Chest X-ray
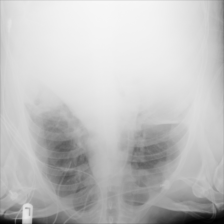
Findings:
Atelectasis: negative
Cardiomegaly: negative
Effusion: negative
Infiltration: negative
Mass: negative
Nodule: negative
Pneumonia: negative
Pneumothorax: negative
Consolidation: positive
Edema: negative
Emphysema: negative
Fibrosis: negative
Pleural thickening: negative
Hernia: negative